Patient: sex M, age 53
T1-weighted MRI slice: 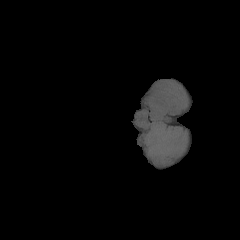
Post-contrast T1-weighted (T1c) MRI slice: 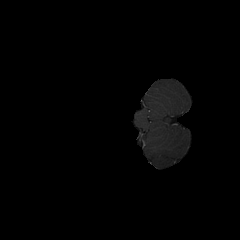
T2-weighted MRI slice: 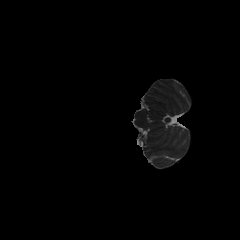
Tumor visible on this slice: no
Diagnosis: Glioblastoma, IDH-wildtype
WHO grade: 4